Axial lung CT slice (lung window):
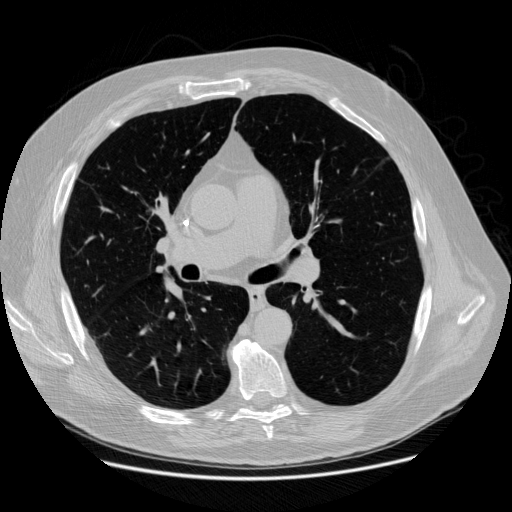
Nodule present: no